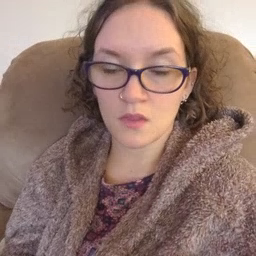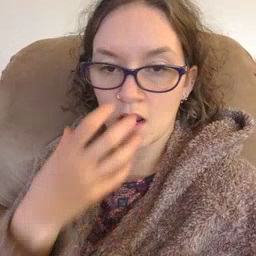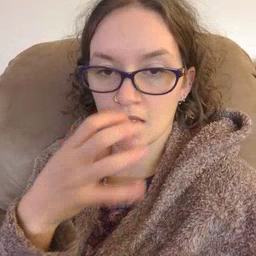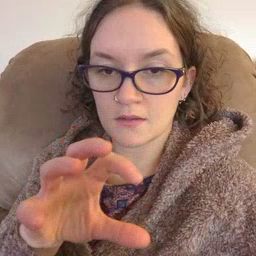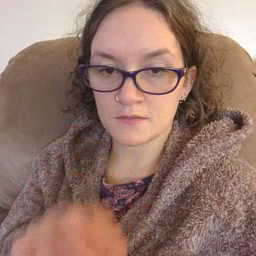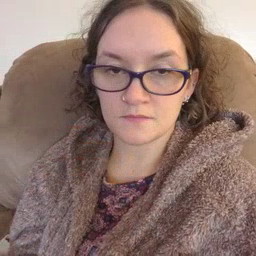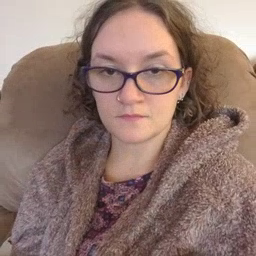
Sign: hot